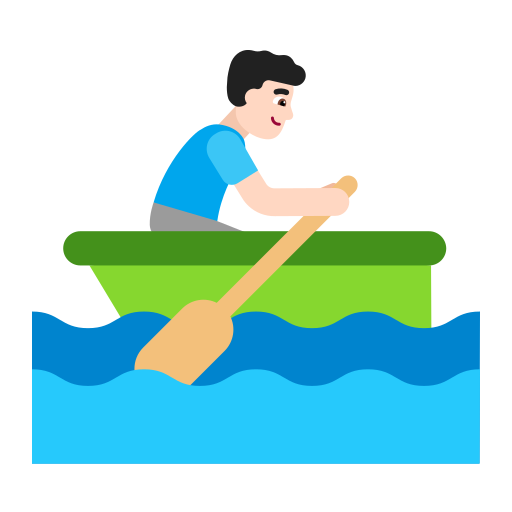
man rowing boat flat light